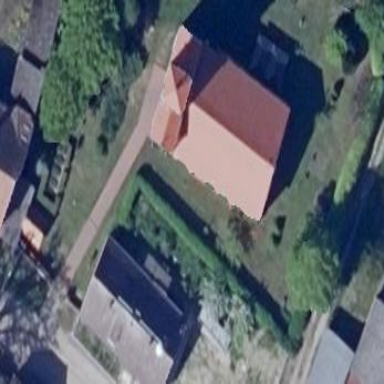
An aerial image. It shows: Church which is place of worship.